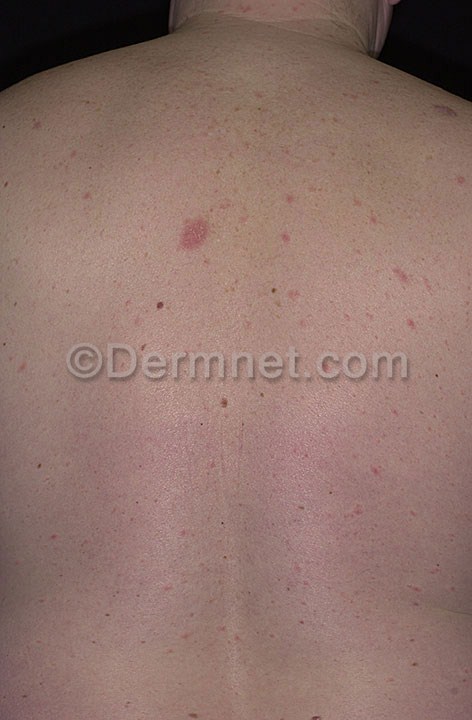
Disease: Psoriasis pictures Lichen Planus and related diseases